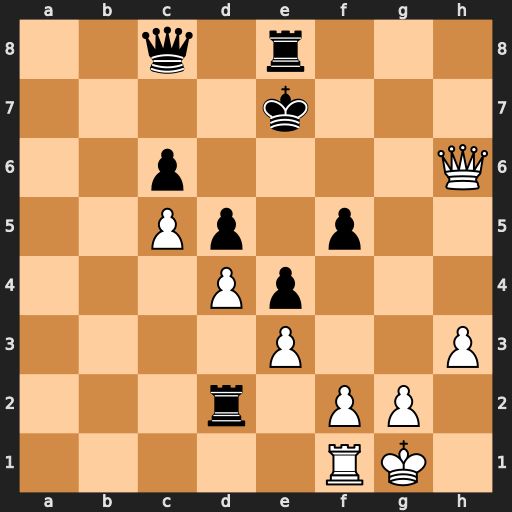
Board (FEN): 2q1r3/4k3/2p4Q/2Pp1p2/3Pp3/4P2P/3r1PP1/5RK1
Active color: w
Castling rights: -
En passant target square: -
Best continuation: Ra1 Qb8 Ra7+